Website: home-depot
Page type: account-dashboard
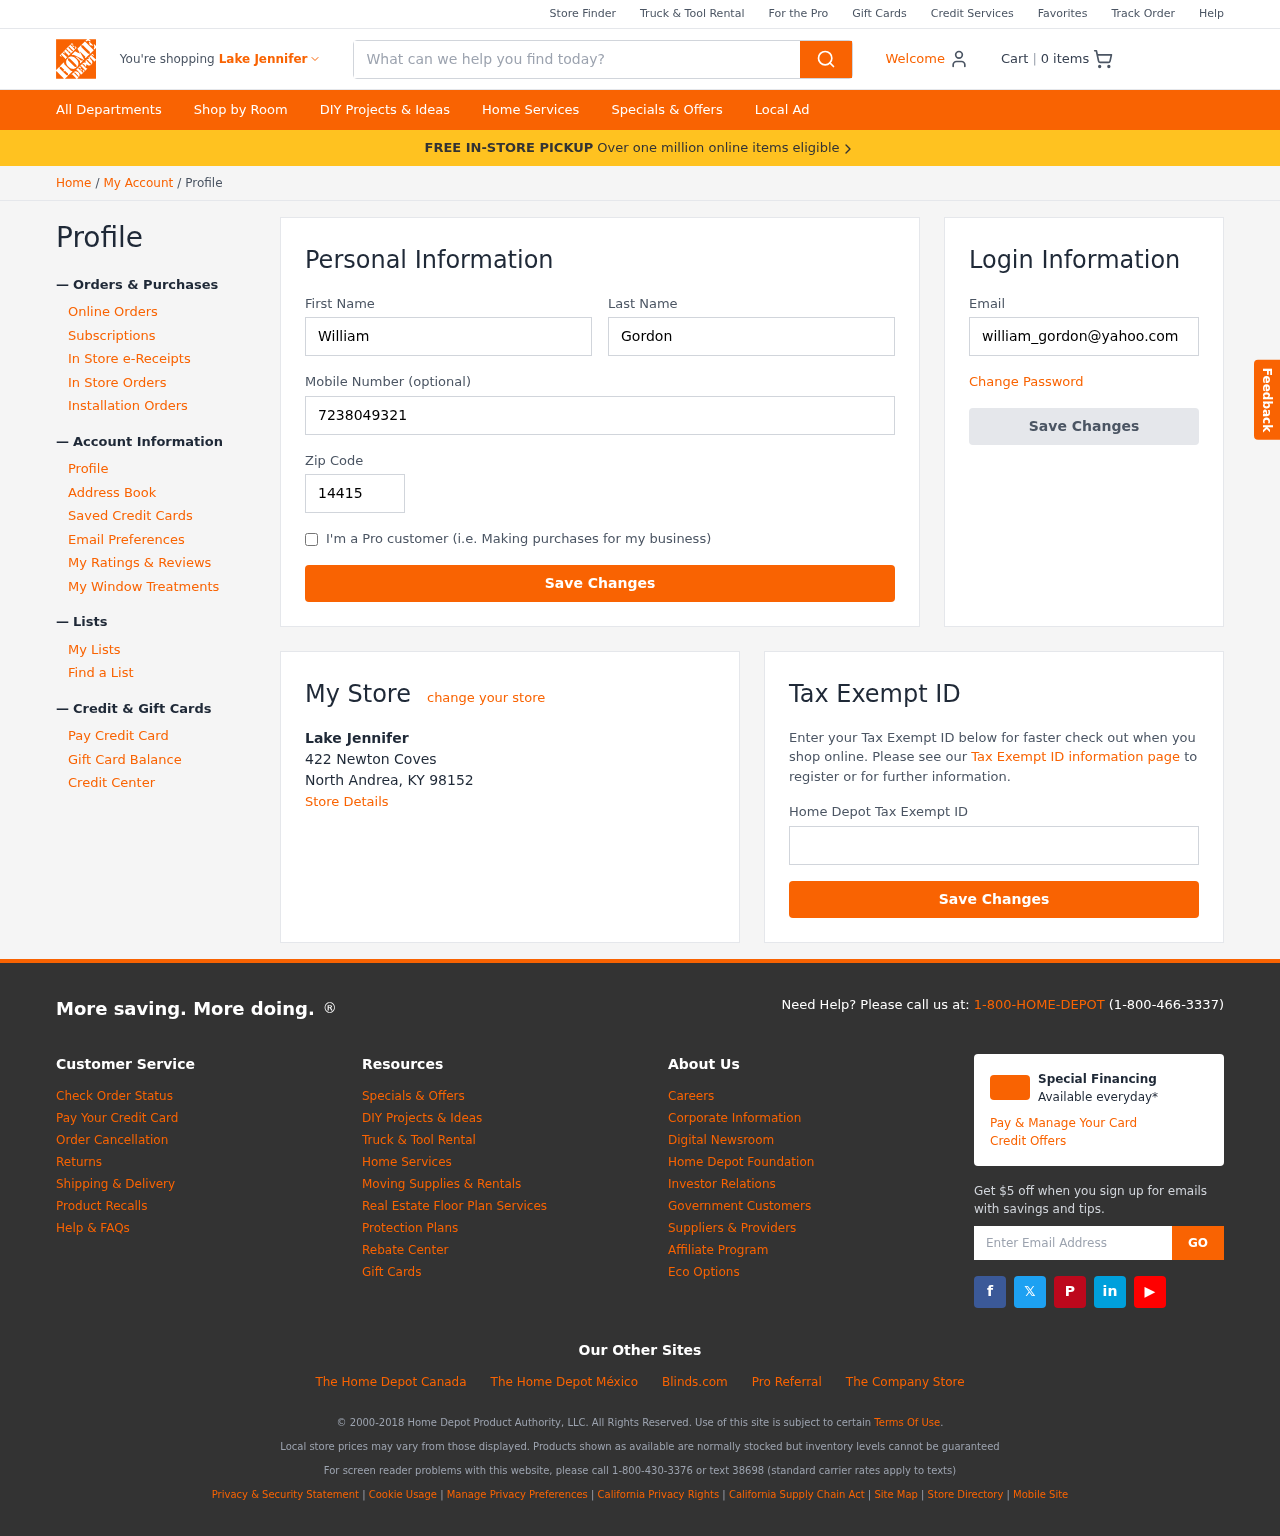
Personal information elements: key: PII_CITY
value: Lake Jennifer
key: PII_EMAIL
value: william_gordon@yahoo.com
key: PII_FIRSTNAME
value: William
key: PII_LASTNAME
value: Gordon
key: PII_LOCATION1_CITY_STATE_ZIP
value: North Andrea, KY 98152
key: PII_LOCATION1_NAME
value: Lake Jennifer
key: PII_LOCATION1_STREET
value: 422 Newton Coves
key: PII_PHONE
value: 7238049321
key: PII_POSTCODE
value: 14415
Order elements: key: ORDER_NUM_ITEMS
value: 0
Search elements: key: HEADER_SEARCH
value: What can we help you find today?